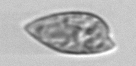
Label: Prorocentrum_dentatum